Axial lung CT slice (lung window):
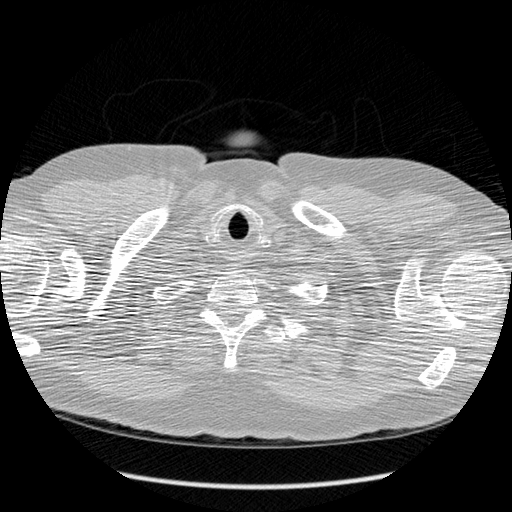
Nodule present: no